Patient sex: M
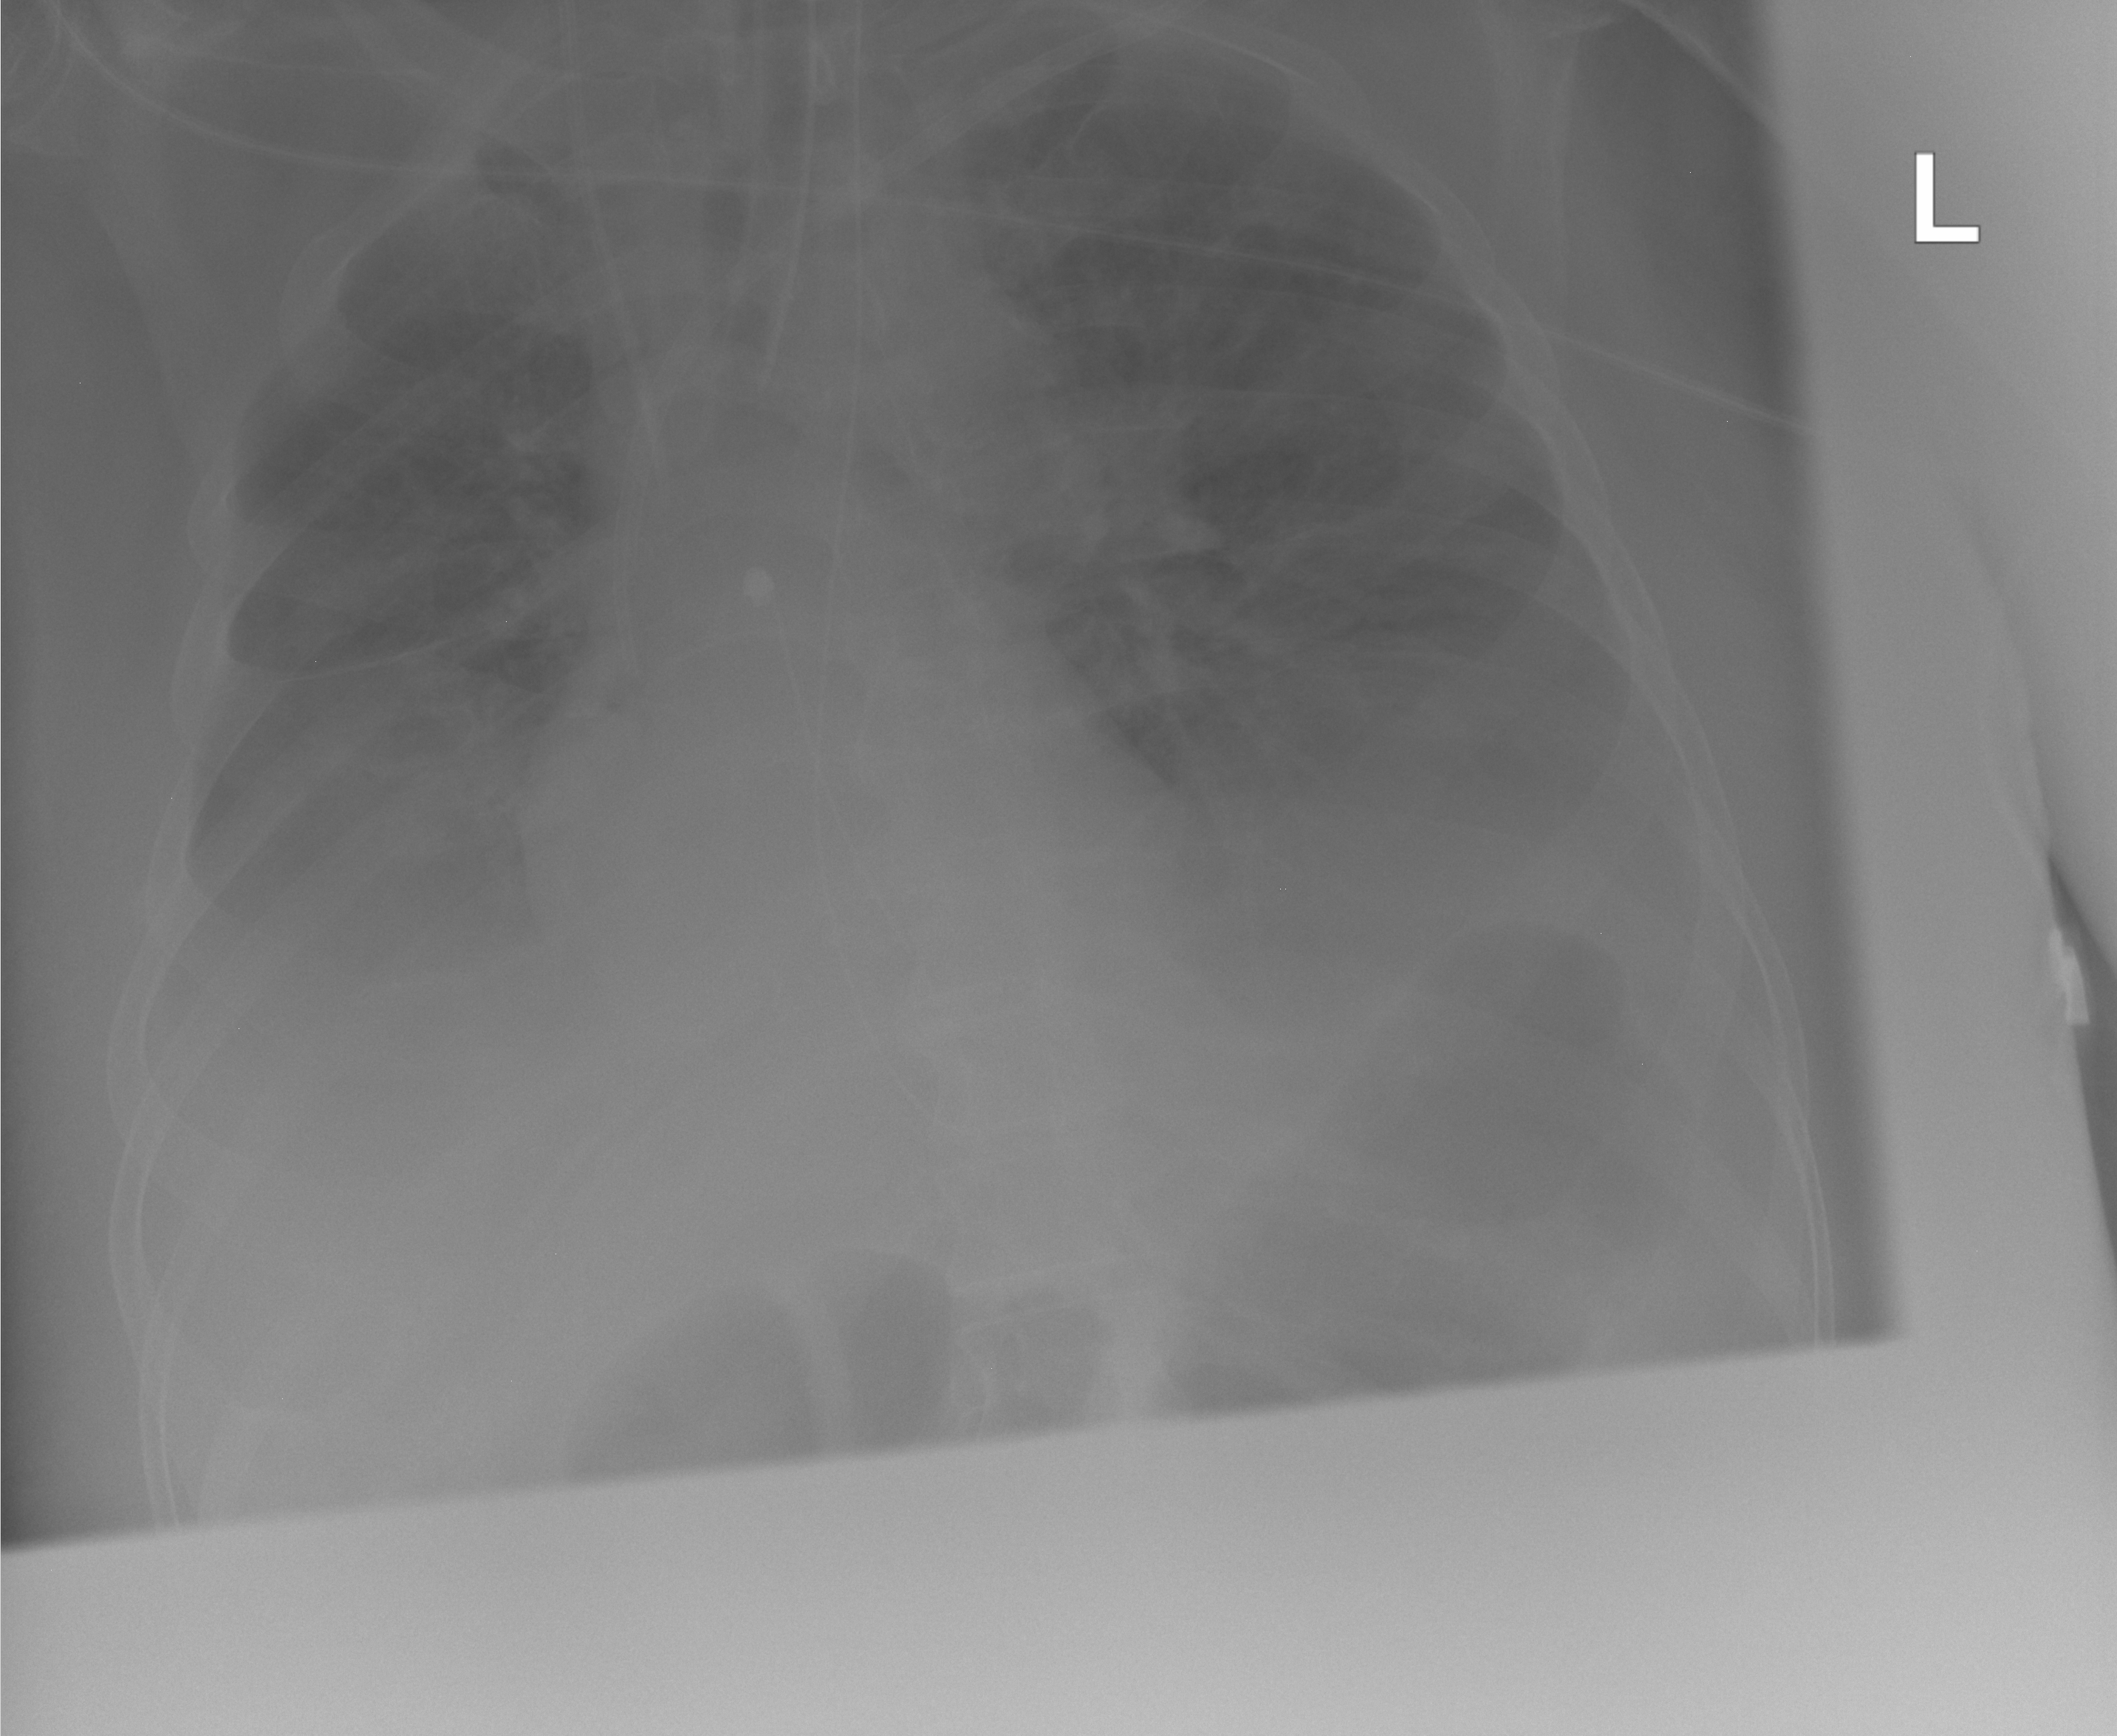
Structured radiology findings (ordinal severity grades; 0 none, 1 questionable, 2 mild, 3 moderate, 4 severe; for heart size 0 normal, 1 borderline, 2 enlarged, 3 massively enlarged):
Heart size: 0
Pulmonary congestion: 2
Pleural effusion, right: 3
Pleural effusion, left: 2
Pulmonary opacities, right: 0
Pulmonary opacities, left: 0
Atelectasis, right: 2
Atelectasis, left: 2